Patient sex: M
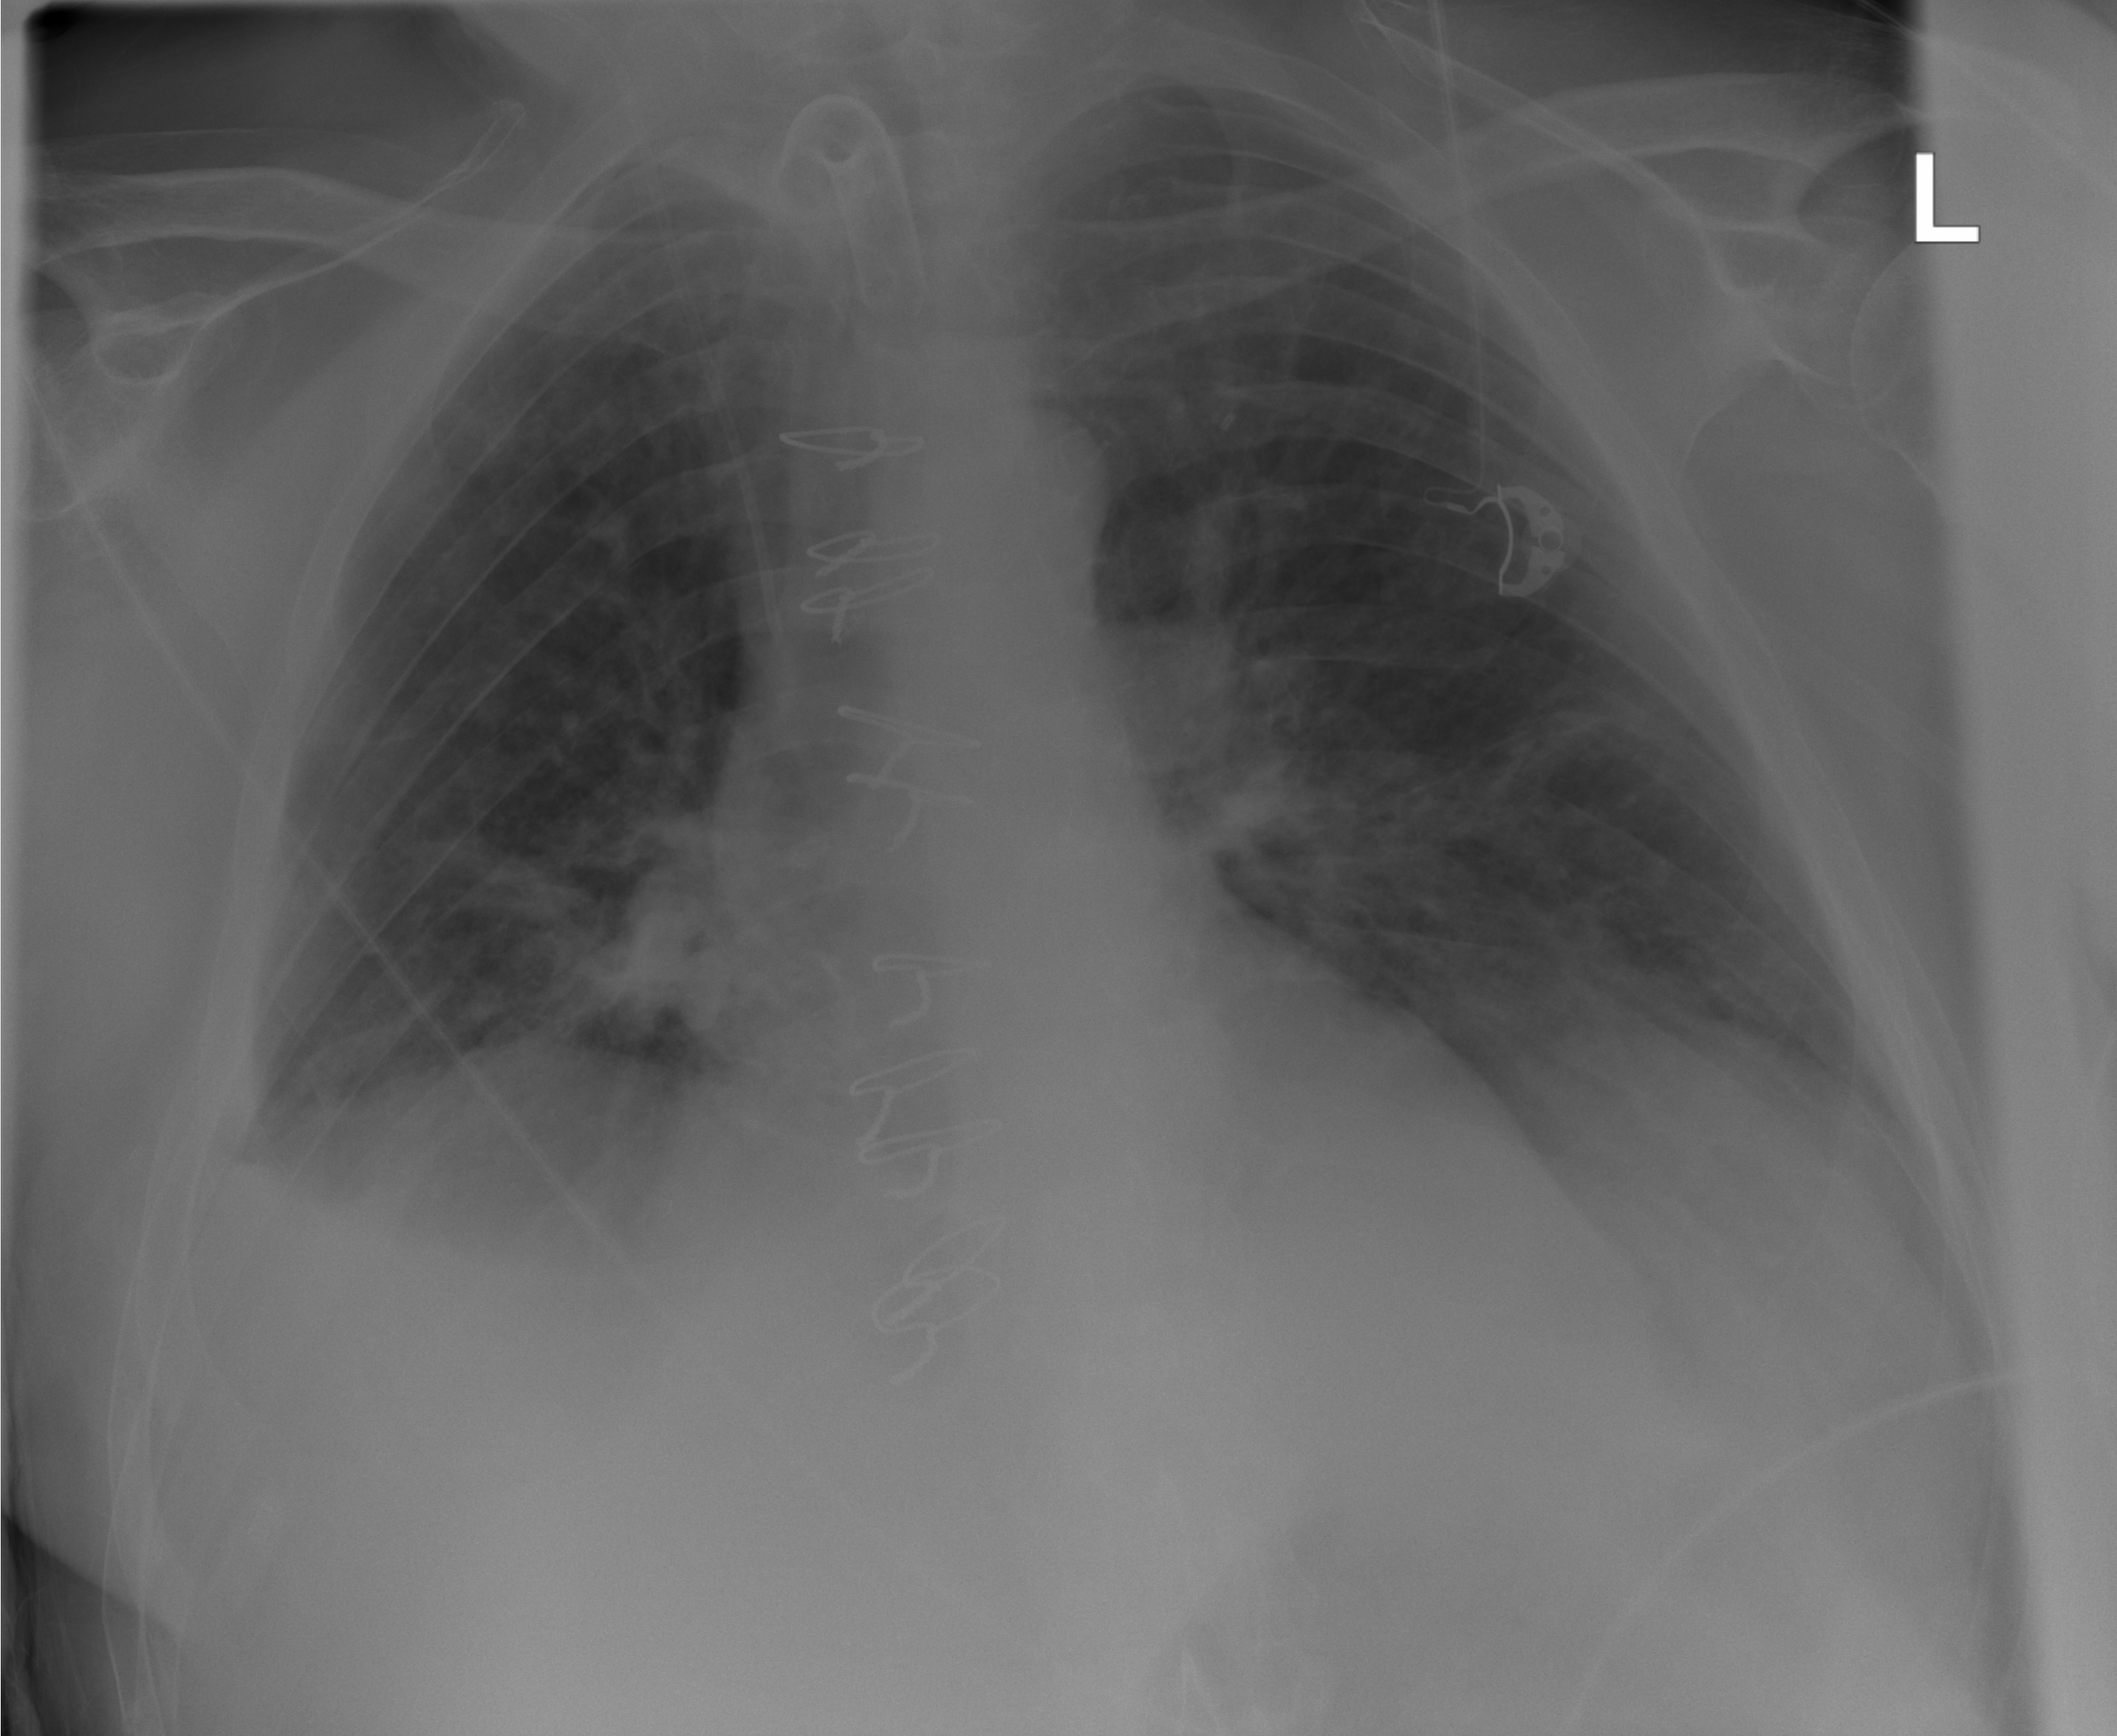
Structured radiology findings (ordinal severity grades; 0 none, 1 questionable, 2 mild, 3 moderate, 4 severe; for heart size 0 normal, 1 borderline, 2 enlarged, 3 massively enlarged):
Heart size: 1
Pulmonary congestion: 2
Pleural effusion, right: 2
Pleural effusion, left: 0
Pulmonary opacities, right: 2
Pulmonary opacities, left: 0
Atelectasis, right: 0
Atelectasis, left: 0